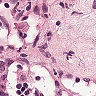
Metastatic tissue present: no